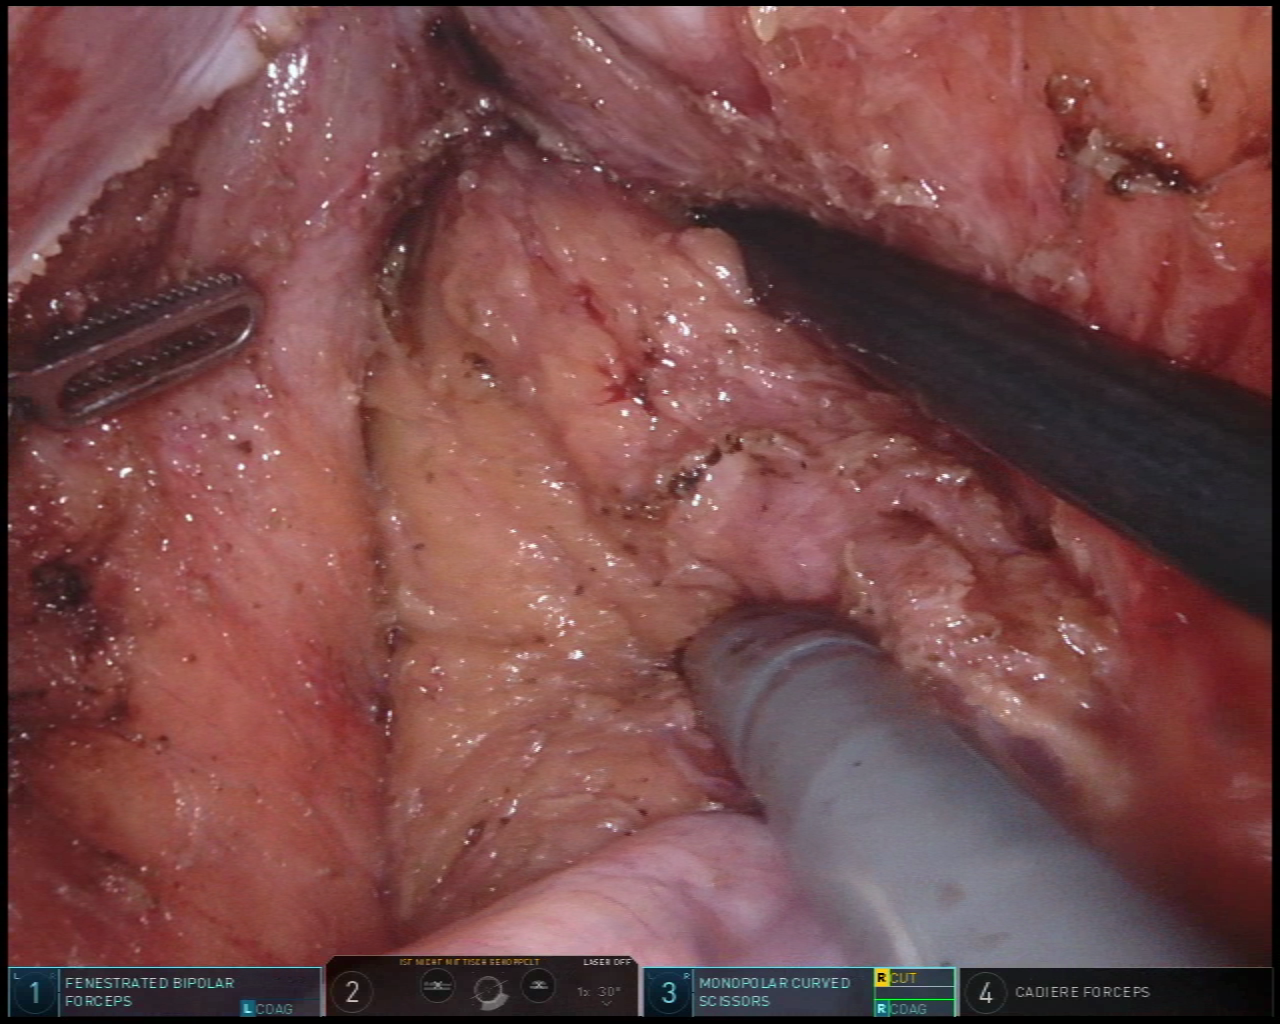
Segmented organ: vesicular_glands
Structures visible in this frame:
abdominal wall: no
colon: no
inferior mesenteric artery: no
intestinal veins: no
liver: no
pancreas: no
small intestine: no
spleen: no
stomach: no
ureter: no
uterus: no
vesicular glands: yes